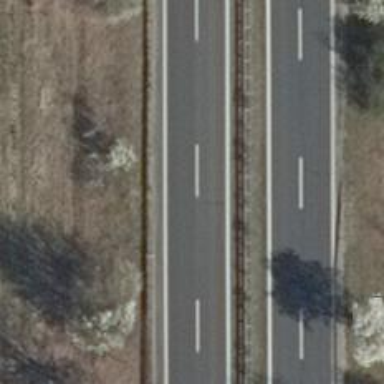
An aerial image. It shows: Asphalt motorway.